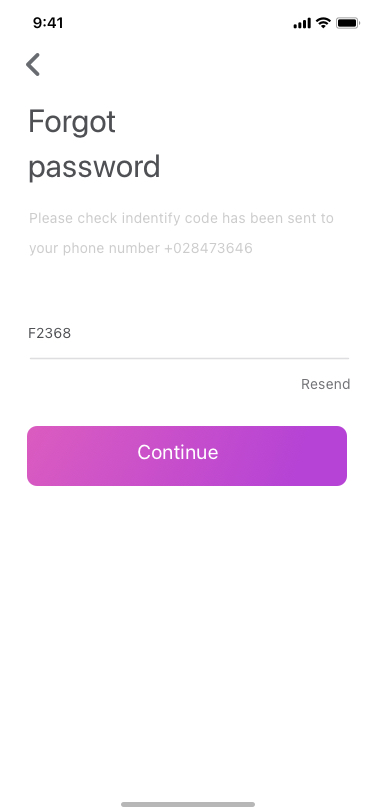
Text in this UI design:
Continue
F2368
Forgot
password
Please check indentify code has been sent to your phone number +028473646
Resend